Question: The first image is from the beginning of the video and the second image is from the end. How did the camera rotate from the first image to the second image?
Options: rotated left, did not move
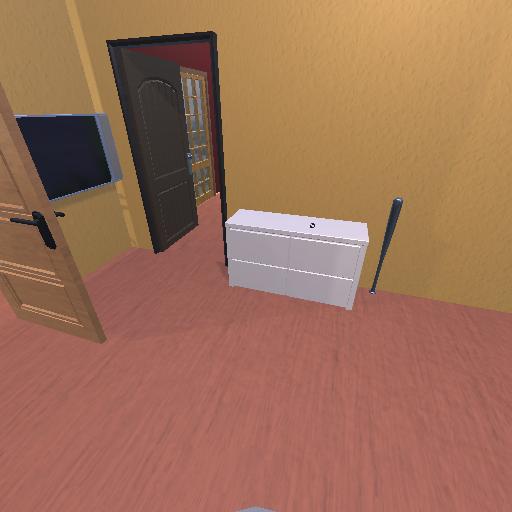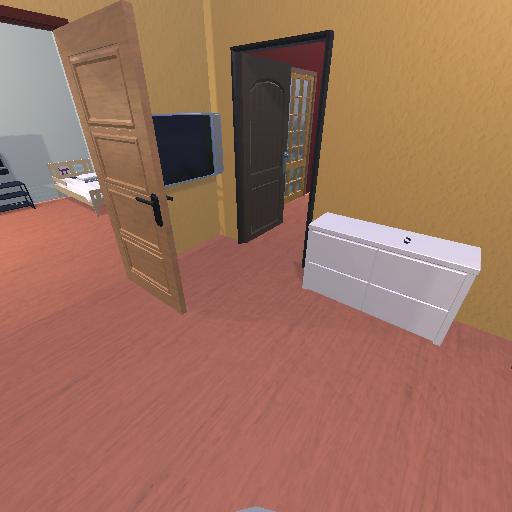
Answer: rotated left